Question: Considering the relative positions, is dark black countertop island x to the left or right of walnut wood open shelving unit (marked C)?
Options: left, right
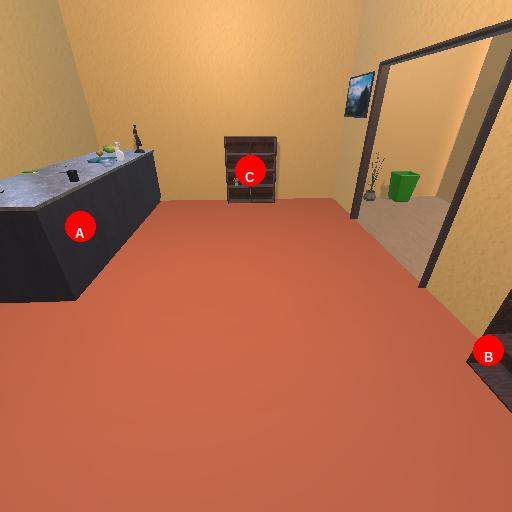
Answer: left